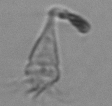
Label: Paratontonia_gracillima